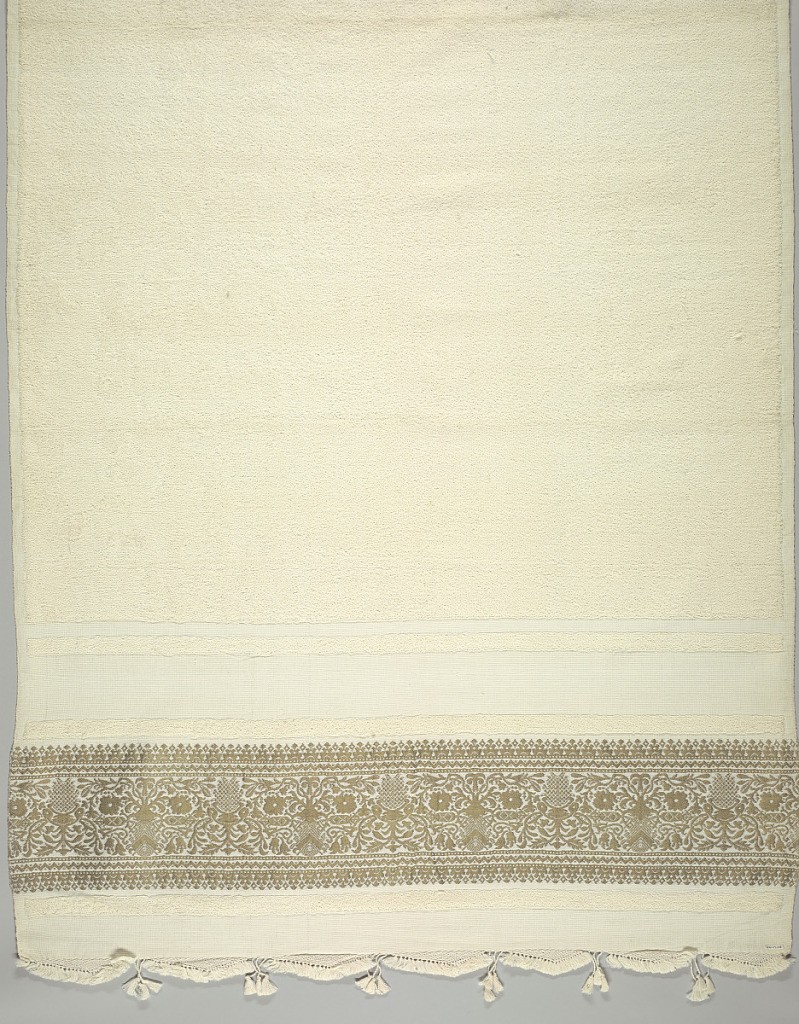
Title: Towel
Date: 19th century
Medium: cotton, metallic thread Technique: plain weave with supplementary weft looping and supplementary continuous weft
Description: White solid looped uncut pile except at ends, where on a border of plain weave, a secondary gold weft forms a symmetrical design of palmettes and flower-filled urns, with geometric and highly conventionalized foliate border. Scalloped fringe on ends.